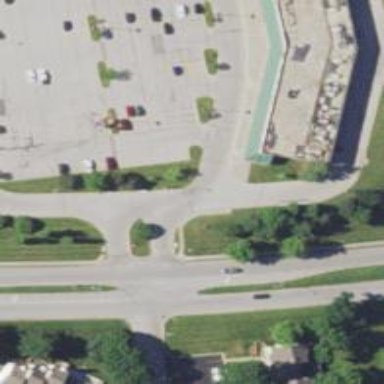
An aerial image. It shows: Footway crossing.